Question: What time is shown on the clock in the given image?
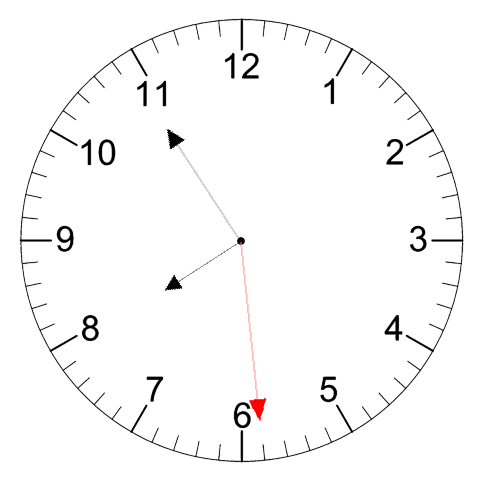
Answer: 07:54:29